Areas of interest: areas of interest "Shangqiu Fire God Temple Scenic Area"
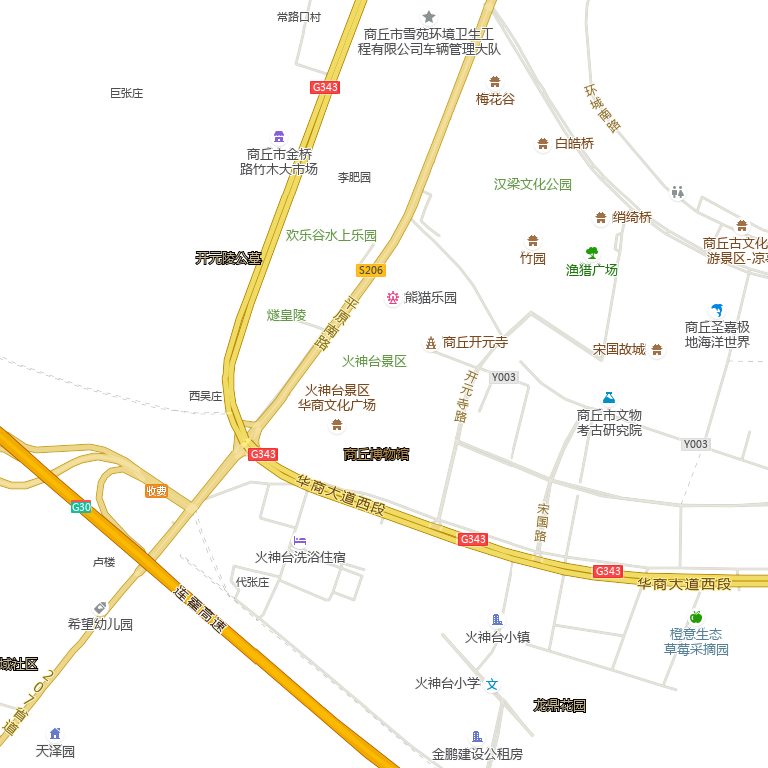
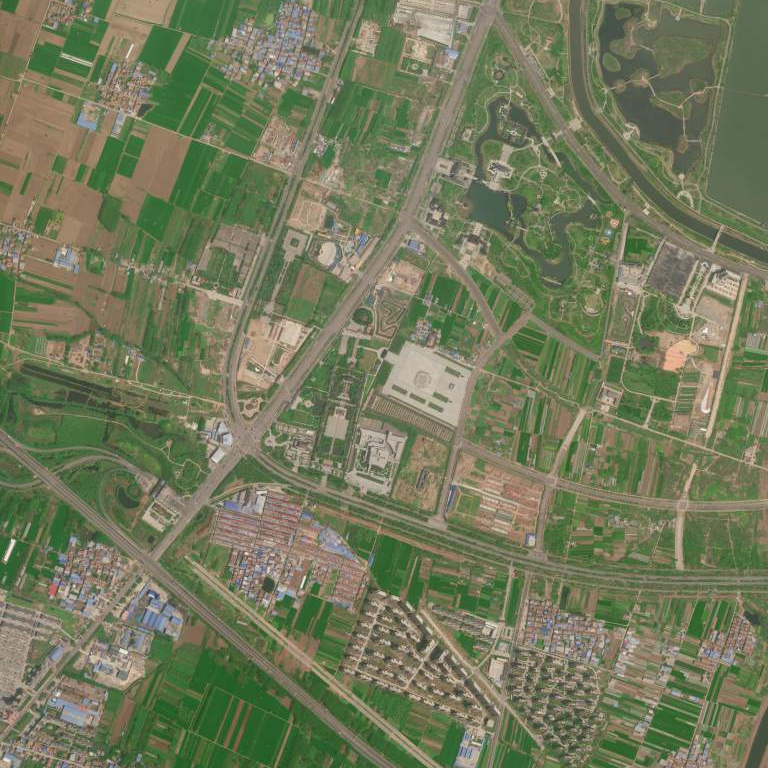